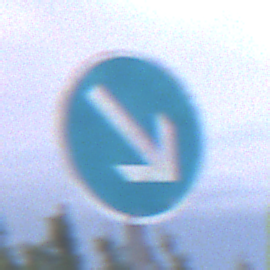
Verkehrszeichen: VorgeschriebeneVorbeifahrtRechts
Umgebung: Outdoor, Urban
Tageszeit: SunriseSunset
Wetter: PartlyCloudy
Licht: Natural
Jahreszeit: NotSpecified
Kontrast: LowContrast